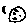
Label: moon